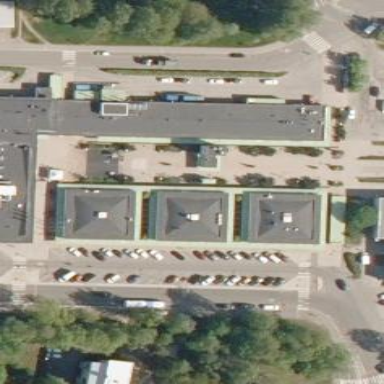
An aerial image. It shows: Retail area with mall.